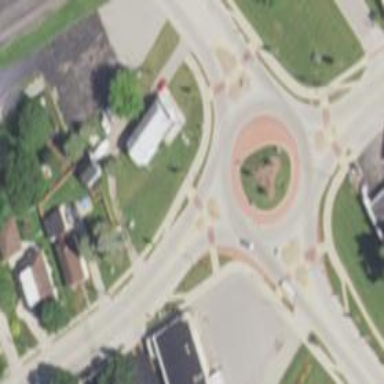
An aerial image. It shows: Secondary road leading to roundabout.